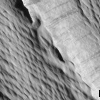
Atmospheric dust classification: not_dusty